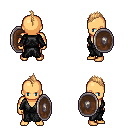
a pixel art fantasy rpg character, male body template, human, tanned skin, gray robe, red pants, light blonde mohawk hairstyle, shield, four views (front, back, left, right), 2x2 character sprite sheet, small pixel art, hard edges, no anti-aliasing